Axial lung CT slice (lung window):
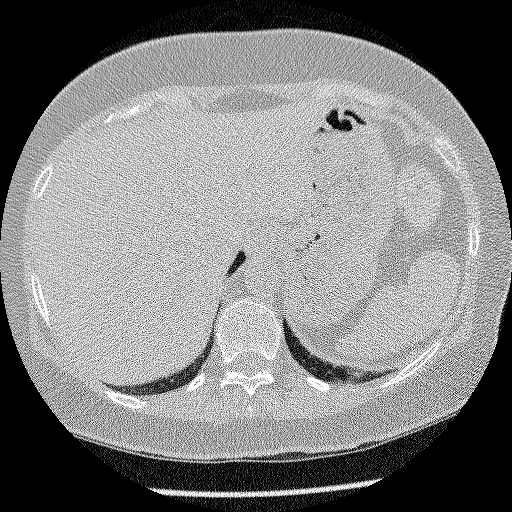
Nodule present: no